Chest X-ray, PA view. Patient: 74 years old, sex M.
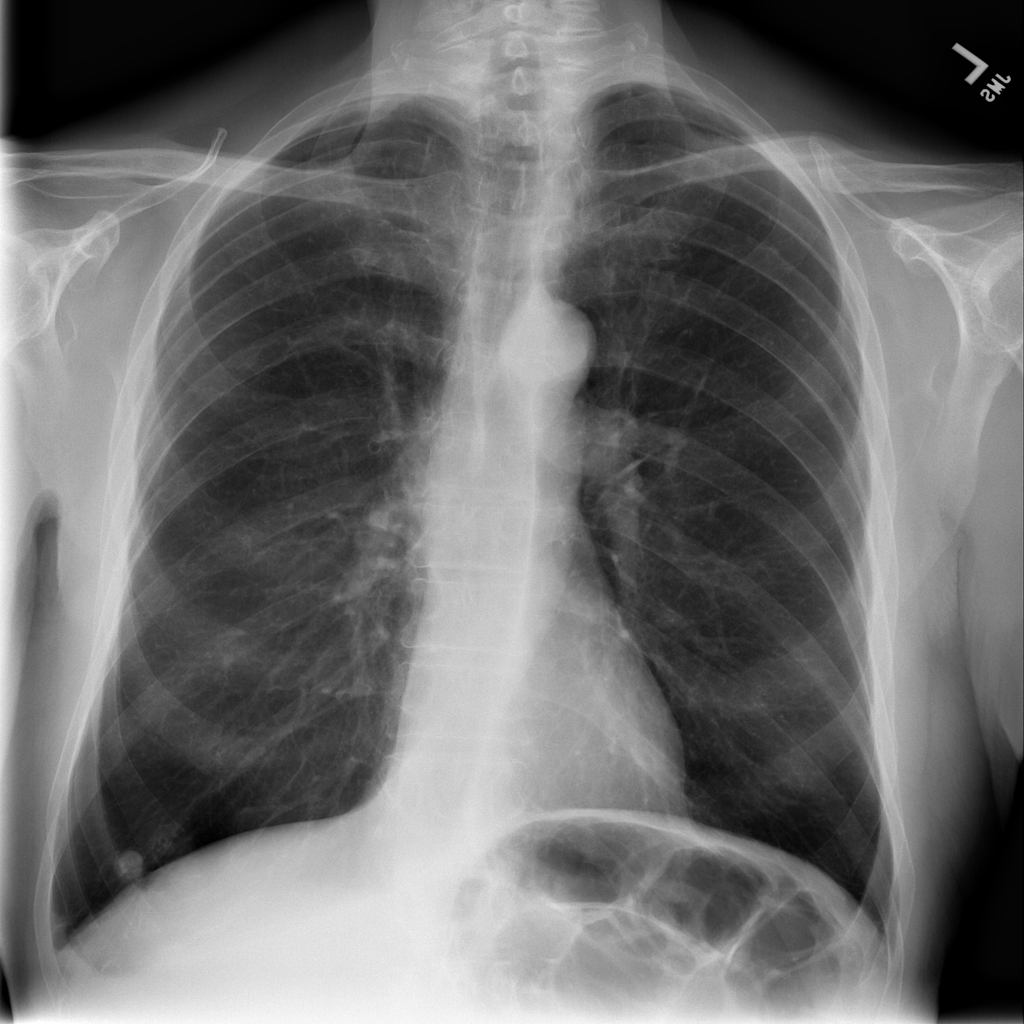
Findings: No Finding